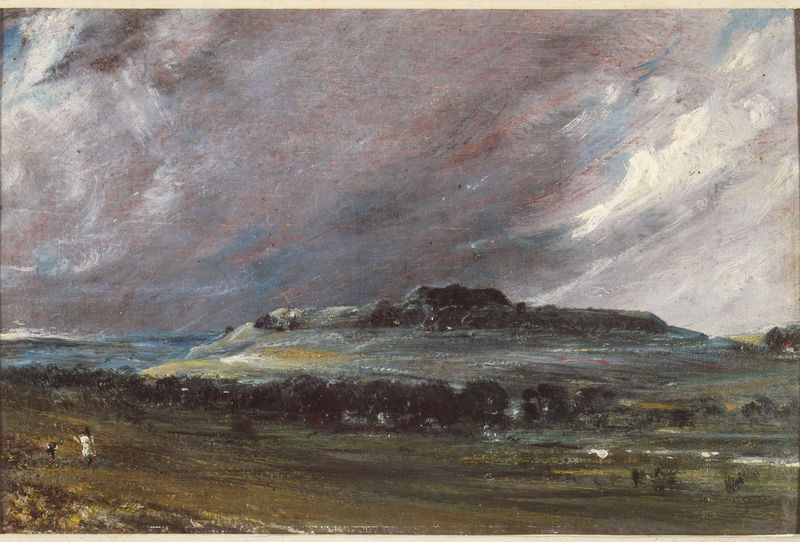
Titel: Old Sarum
Künstler: John Constable
Standort: London
Institution: Victoria & Albert Museum
Schlagwörter: baum, berg, blau, dunkel, felsen, gemälde, gestein, gewitter, himmel, mann, meer, schatten, wasser, weiß, wolken, bäume, fluss, grün, impressionismus, landschaft, menschen, mädchen, ocker, see, stadt, ufer, bewegung, blumen, braun, frau, grau, kleid, licht, schwarz, dach, gebäude, gras, haus, hund, rasen, rot, tier, wiese, wolke, expressionismus, leute, malerei, mensch, stein, steine, öl, bach, dämmerung, ebene, feld, felder, horizont, häuser, hügel, kalt, natur, norden, weite, wind, busch, büsche, flach, gewässer, pastos, sträucher, wiesen, insel, land, figur, realismus, kind, personen, england, rosa, tal, wald, anhöhe, bewegt, bewölkt, gischt, küste, wellen, düster, naturalismus, berge, dorf, allee, baumreihe, hecke, lila, violett, landschaftsmalerei, linien, van gogh, romantik, flut, sturm, stürmisch, unwetter, wetter, wild, duktus, monet, finster, vert, bauch, striche, bucht, gestalt, klippe, senke, windig, gewitterwolken, draußen, bläulich, leinwand, wolcken, dramatisch, laubbäume, rötlich, obstbäume, pinselstriche, winterlandschaft, spaziergänger, grüngelb, paysage, thal, realisme, bleu, montagne, norddeutschland, wellenw, peitschen, baume, schwungvoll, gewitterwolke, wite, erg, fegen, wolcke, srurm, bewgung, ogen, vogelscheuche, winf, bedrohleich, oinselstrich, ro, hallig, stdta, warft, hallige